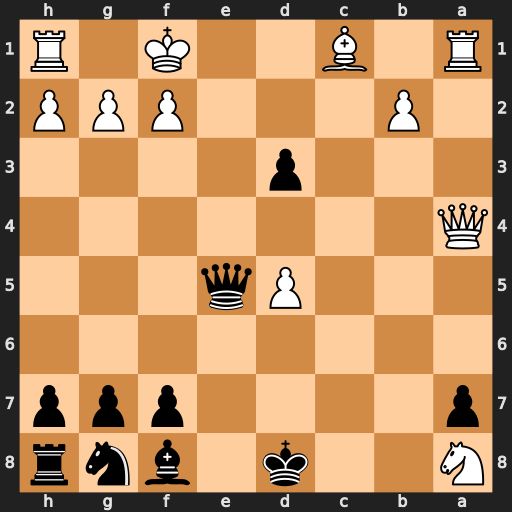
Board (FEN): N2k1bnr/p4ppp/8/3Pq3/Q7/3p4/1P3PPP/R1B2K1R
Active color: b
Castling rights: -
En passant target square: -
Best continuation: Qe2+ Kg1 Qe1#